Field crop: maize
Growth stage: 1
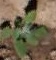
Species: chenopodium